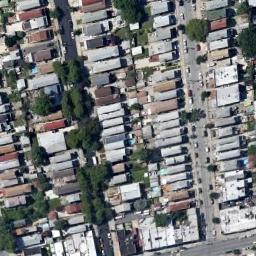
Label: residential